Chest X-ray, PA view. Patient: 45 years old, sex F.
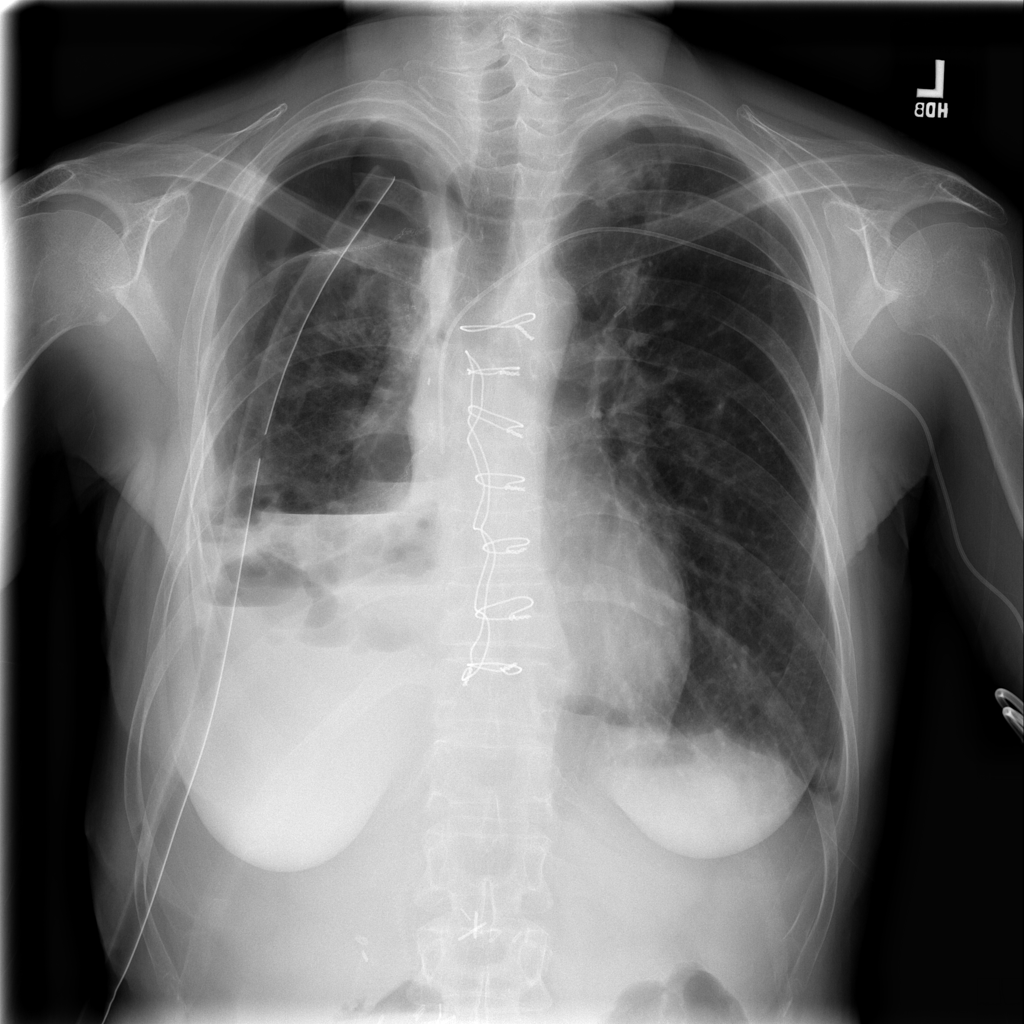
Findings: Pneumothorax